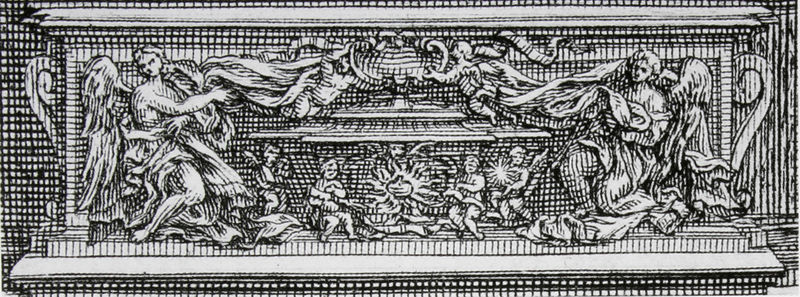
Titel: Blick auf die Kapelle des S. Ignazio im linken Querschiff von Il Gesù, Rom (Detail)
Künstler: Vincenzo Mariotto
Standort: New York
Institution: The Metropolitan Museum of Art
Schlagwörter: dunkel, feuer, flügel, mann, nackt, schatten, weiß, frauen, menschen, sitzen, frau, grau, hell, holz, kleid, köpfe, licht, schwarz, skizze, zeichnung, dach, tuch, karriert, ornament, arme, band, barock, halten, mensch, rahmen, sockel, stein, möbel, gitter, sonne, kelch, stoff, tücher, gewänder, personen, person, fliegen, kamin, kinder, engel, putte, putto, vase, relief, holzschnitt, schrank, italien, grafik, linien, bank, rand, brand, kartusche, symmetrie, ornamente, streifen, stufe, striche, truhe, deckel, flamme, stern, strahlen, linie, kontur, plastisch, druck, sterne, schraffur, stich, schwarzweiß, strich, allegorie, entwurf, bekleidung, altar, schnitzerei, kasten, fries, schnörkel, sarg, eiss, schwarzw, voluten, grab, plan, herz, pokal, bänder, putten, ornamentik, kupferstich, putti, kästchen, symetrisch, nike, raster, alegorie, römisch, grabmal, sone, pixel, fundament, sarkophag, rocaille, niken, antikenrezeption, cherubim, rollwerk, bandarole, kasen